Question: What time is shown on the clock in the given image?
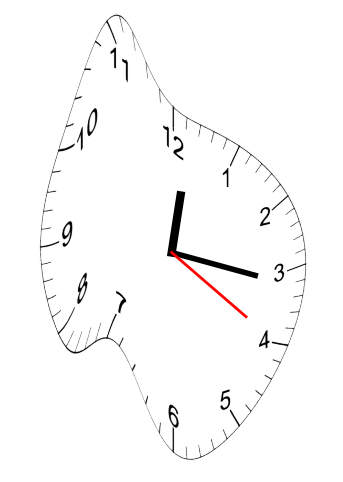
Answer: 12:16:20